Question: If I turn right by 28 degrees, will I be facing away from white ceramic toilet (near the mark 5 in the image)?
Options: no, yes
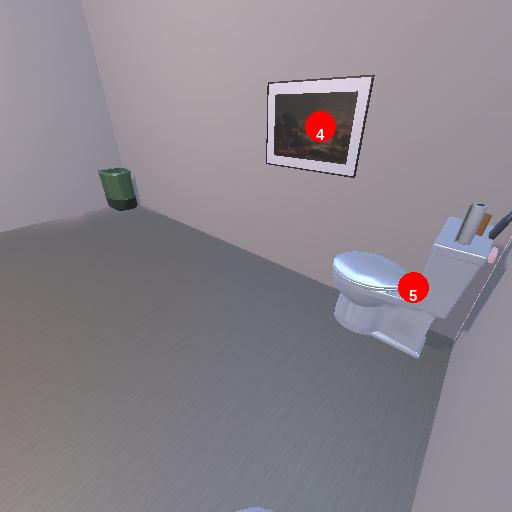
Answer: no